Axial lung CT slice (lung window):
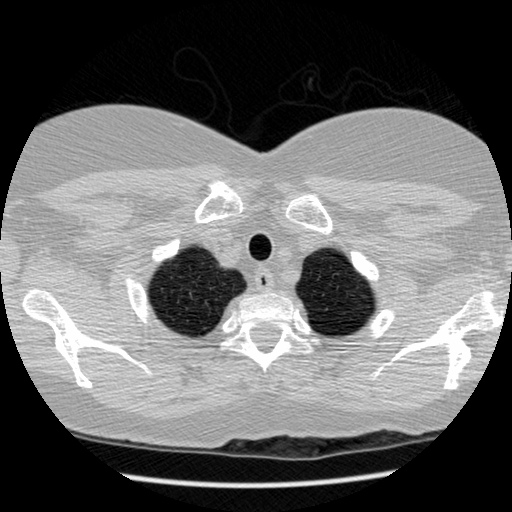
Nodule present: no